Question: - I want to change Active tab color on dynamic tabsthis is my code..
'''
this.state={
tab:[{id:1,tab:'Member'},{id:2,tab:'Request'},{id:3,tab:'Send-Request'},{id:4,tab:'Block'},{id:5,tab:'Search'}],
active:'nav-link ',
}
} btnClick=ind=>e=>{
console.log(ind);
this.state.tab.map((tab1,idx)=>{
if(ind===idx){
this.setState({
active:'nav-link active'
})
} })
}
render(){
<div className="box bg-transparent">
<div className="box-body padding-0">
<div className="nav nav-pills" id="v-pills-tab"
role="tablist">
{this.state.tab.map((tab,ind)=>(
<a onClick={this.btnClick(ind)} className={this.state.active} id="v-pills-member-tab" data-toggle="pill" href="#" role="tab"
aria-controls="v-pills-member" aria-selected="true">{tab.tab}</a>
))}
</div>
</div>
</div>
'''

Members Request Send-Request Block Search
Result Of Tabs
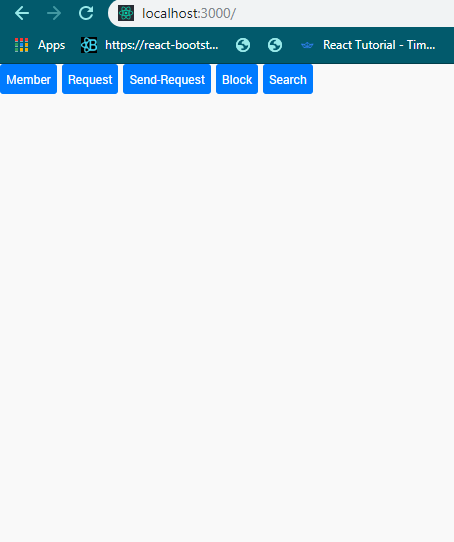
Answer: Try className as
'''
className={ tab.id === this.state.activeTab.id ? 'nav-link active' : '' }
'''
Also, onBtnClick, use the method below
'''
onBtnClick(index) {
this.setState({
activeTab: this.state.tab[index]
});
}
'''